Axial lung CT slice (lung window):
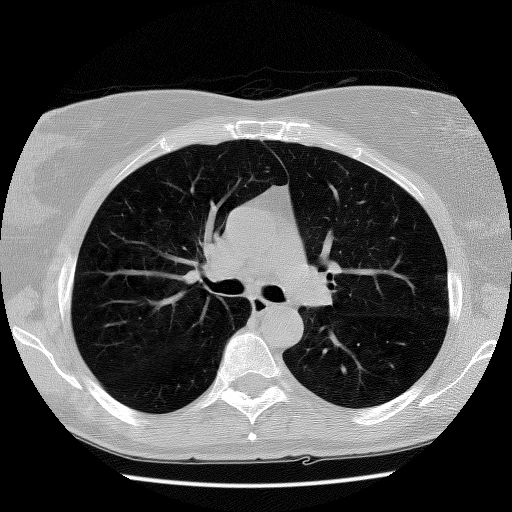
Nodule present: no